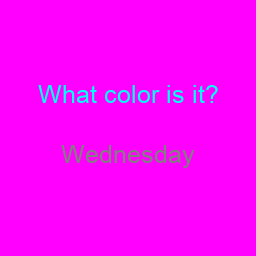
Color: gray
Background color: magenta
Question text color: cyan